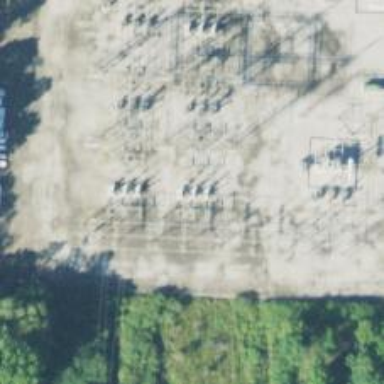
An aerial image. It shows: Switch for power supply.